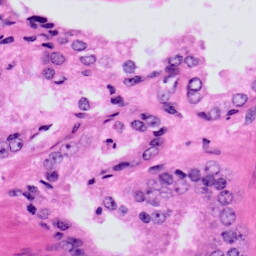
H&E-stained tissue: Prostate